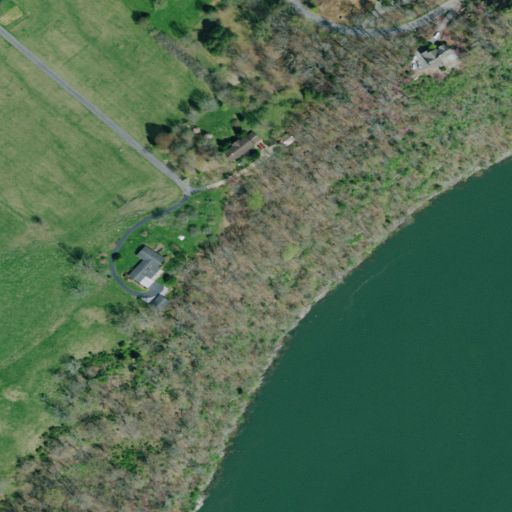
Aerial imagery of cliff(s) in Tennessee named McAfee Bluff containing deciduous forest, pasture, open water, open development, low intensity development, mixed forest, and barren land